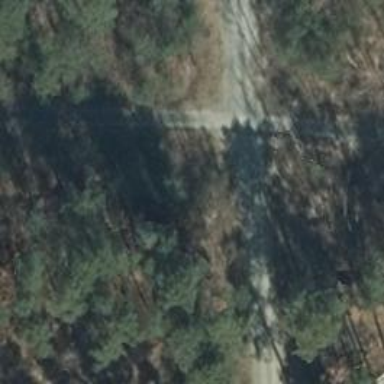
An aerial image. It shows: Sandy track road.